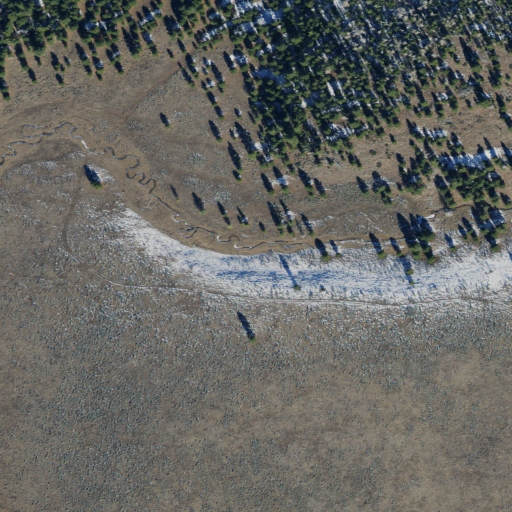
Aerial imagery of valley in Utah named Bowden Draw containing shrub, evergreen forest, woody wetlands, and herbaceous wetlands